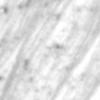
Label: change